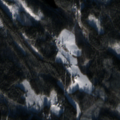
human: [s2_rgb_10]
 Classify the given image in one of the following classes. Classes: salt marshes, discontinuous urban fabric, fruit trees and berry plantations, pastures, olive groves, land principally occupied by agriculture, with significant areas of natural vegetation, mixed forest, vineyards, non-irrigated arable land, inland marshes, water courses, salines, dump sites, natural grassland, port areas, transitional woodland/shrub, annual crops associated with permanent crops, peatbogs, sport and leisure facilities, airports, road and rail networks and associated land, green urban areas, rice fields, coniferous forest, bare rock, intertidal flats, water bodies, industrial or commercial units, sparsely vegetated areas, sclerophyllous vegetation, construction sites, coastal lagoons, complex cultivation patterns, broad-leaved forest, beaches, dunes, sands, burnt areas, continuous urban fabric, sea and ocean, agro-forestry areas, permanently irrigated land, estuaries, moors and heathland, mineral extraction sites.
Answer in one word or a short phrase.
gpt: land principally occupied by agriculture, with significant areas of natural vegetation, coniferous forest, mixed forest, water bodies